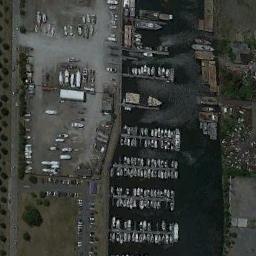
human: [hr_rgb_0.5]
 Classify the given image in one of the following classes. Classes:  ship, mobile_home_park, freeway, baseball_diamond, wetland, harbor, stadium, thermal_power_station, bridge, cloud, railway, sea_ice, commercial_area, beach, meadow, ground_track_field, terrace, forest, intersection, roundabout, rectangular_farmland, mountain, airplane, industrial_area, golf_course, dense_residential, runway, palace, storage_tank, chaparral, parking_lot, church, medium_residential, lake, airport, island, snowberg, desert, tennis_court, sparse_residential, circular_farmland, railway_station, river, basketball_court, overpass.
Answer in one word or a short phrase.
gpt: harbor